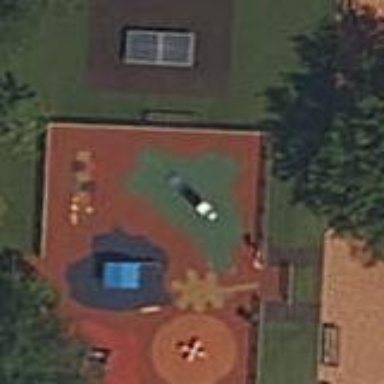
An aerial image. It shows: Playground area for leisure activities on the land.